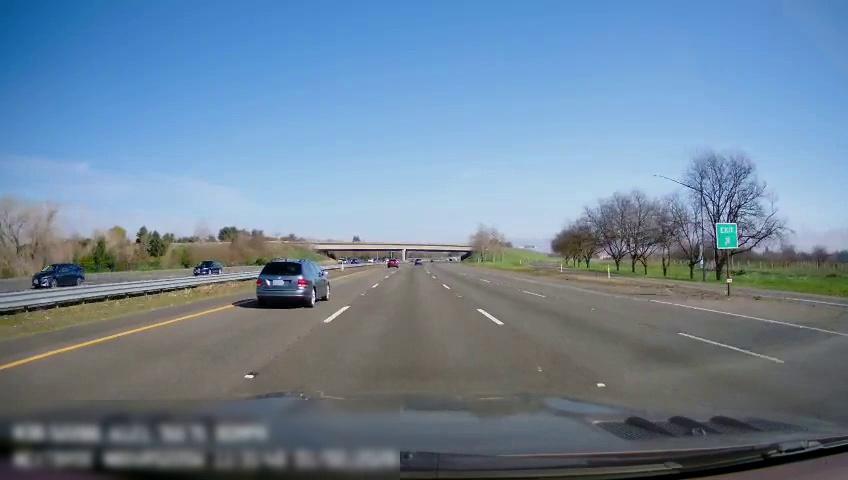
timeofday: Day
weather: Sunny
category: Drivable Space
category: Drivable Space
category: Vehicles | SUV
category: Vehicles | SUV
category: Vehicles | SUV
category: Vehicles | SUV
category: Vehicles | Car
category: Lanes | Current Lane
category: Lanes | Current Lane
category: Lanes | Alternate Lane
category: Lanes | Alternate Lane
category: Lanes | Alternate Lane
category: Lanes | Alternate Lane
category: Traffic | Signs